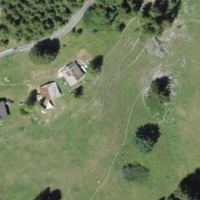
EUNIS habitat code: 23
Species observed at this site:
Centaurea scabiosa